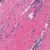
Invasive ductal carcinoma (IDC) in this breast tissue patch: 0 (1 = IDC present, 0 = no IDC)